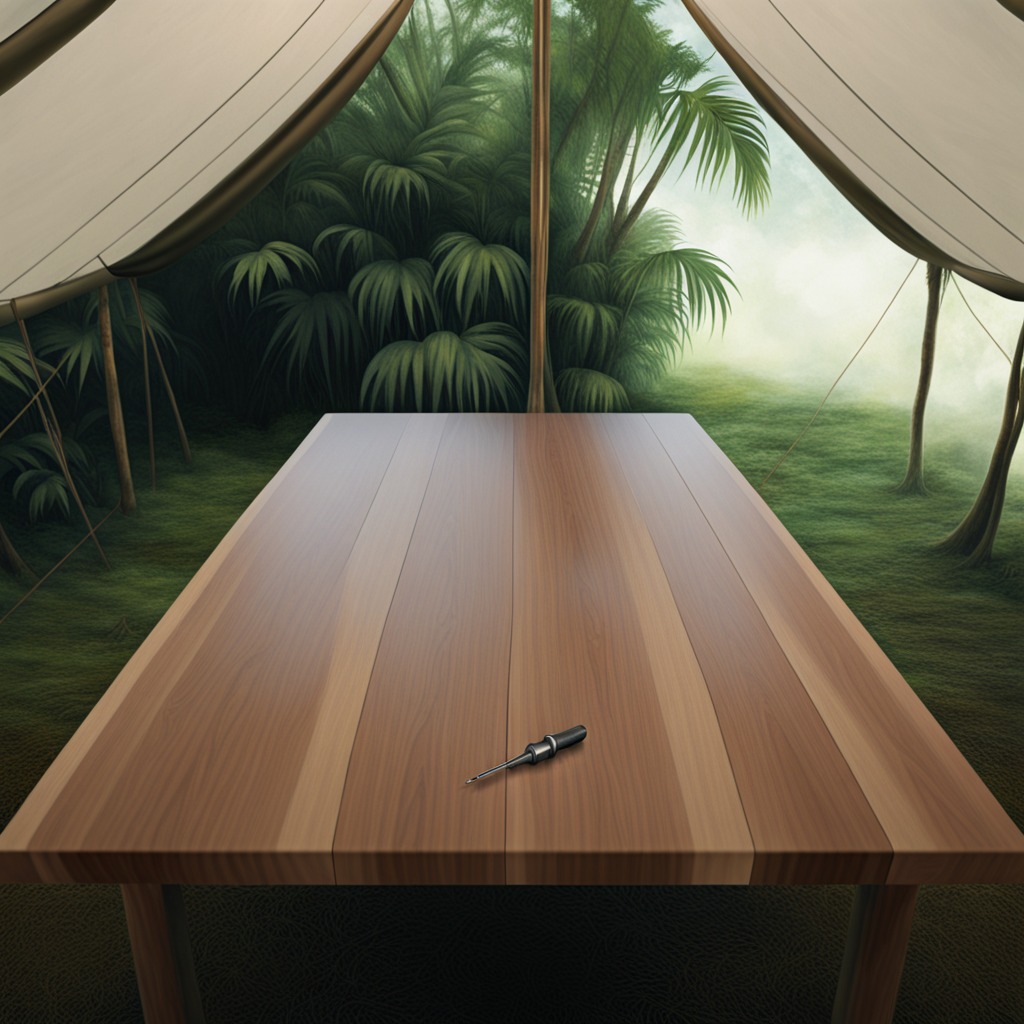
A screwdriver is lying on a wooden table in a jungle field workshop tent.